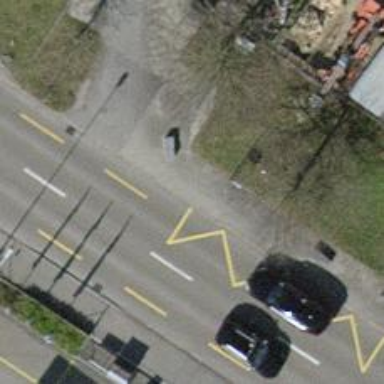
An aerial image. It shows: Platform for public transport. The platform is located by the road.